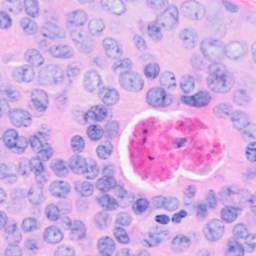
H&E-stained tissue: Breast